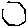
Label: hexagon